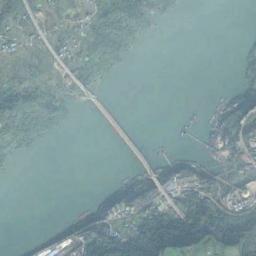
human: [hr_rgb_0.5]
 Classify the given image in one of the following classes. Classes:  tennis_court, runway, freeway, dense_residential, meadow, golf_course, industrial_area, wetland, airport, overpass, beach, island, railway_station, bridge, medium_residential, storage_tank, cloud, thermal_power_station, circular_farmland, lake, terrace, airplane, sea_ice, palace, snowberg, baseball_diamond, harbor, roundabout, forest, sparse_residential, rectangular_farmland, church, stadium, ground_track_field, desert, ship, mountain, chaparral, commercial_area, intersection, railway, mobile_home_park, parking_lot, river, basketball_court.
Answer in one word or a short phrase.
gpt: bridge